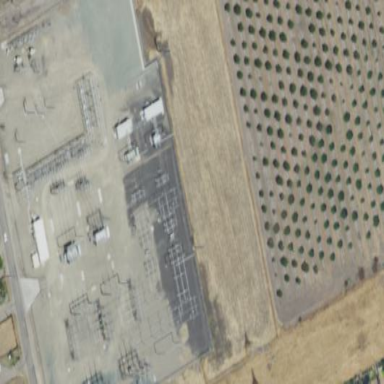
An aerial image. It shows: Power substation.